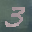
Label: 3